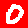
Digit: 0